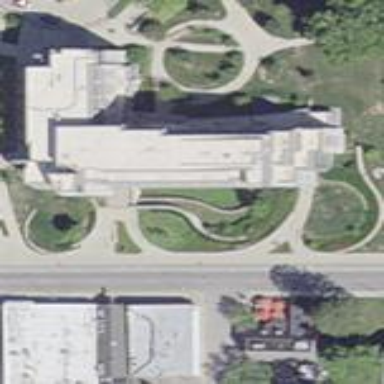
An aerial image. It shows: University building.